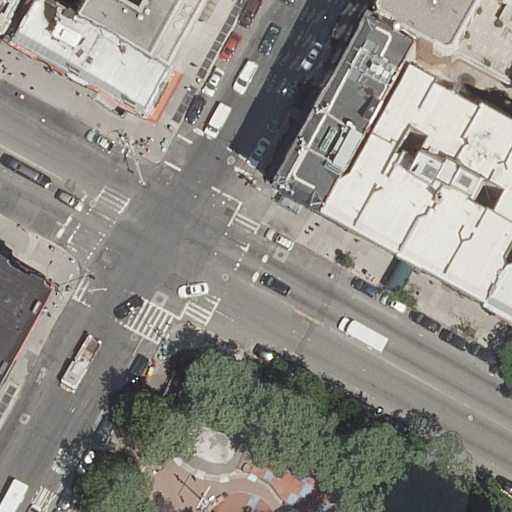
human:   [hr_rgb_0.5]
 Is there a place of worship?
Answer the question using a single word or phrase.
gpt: yes

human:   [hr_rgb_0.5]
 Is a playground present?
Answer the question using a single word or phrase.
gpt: yes

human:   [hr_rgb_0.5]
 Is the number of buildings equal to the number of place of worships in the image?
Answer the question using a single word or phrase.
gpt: no

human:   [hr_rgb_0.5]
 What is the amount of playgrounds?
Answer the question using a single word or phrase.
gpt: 1

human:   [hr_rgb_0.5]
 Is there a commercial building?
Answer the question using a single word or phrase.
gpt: yes

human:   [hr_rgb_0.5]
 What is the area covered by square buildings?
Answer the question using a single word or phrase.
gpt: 0m2

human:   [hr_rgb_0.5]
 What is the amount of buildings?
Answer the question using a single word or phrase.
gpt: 9

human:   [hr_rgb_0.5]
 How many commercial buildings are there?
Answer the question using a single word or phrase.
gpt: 1

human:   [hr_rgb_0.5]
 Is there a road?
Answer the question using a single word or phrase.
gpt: yes

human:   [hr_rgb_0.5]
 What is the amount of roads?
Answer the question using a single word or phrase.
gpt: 15

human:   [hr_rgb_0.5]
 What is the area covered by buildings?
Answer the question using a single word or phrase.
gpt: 4123m2

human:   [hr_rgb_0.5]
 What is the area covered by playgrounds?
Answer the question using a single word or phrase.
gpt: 8m2

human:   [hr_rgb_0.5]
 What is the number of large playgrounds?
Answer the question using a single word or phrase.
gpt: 0

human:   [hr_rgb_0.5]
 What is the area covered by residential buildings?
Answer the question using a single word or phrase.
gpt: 4087m2

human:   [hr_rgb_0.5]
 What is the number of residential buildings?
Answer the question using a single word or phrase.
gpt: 7

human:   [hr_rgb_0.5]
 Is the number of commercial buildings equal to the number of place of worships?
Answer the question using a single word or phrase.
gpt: yes

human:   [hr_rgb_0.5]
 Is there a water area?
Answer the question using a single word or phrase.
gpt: no

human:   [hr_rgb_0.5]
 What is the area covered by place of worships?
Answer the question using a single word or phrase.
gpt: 34m2

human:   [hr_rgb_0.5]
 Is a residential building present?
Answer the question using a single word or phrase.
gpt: yes

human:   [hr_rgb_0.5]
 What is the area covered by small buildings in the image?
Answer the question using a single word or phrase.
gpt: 137m2

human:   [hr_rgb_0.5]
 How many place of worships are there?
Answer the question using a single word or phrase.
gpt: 1

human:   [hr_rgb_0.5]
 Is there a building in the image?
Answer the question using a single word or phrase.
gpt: yes

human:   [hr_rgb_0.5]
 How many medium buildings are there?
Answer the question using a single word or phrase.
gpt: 2

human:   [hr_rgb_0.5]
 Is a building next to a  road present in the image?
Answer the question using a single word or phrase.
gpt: yes

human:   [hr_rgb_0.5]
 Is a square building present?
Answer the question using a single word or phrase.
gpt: no

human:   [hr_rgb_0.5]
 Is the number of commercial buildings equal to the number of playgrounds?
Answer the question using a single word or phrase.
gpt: yes

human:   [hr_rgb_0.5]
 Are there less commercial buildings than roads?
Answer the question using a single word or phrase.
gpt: yes

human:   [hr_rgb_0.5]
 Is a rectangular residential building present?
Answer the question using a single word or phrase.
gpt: yes

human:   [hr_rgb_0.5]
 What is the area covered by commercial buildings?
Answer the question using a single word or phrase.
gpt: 1m2

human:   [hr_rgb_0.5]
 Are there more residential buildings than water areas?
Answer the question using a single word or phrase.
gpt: yes

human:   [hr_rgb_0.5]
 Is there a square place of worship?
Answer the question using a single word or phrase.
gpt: no

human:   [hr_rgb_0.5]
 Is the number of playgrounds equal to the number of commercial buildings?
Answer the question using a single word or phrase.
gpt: yes

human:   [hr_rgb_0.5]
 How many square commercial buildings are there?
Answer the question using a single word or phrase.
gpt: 0

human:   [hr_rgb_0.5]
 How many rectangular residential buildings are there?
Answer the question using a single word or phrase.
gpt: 3

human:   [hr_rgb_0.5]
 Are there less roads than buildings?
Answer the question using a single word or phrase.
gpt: no

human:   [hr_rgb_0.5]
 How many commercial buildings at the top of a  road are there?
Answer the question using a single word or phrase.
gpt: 1

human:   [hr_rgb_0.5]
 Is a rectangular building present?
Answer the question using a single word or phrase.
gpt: yes

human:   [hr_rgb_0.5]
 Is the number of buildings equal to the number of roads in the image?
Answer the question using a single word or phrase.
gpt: no

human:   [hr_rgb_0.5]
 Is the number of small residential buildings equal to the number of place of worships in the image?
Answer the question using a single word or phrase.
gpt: no

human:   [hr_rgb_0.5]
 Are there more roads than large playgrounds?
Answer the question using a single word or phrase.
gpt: yes

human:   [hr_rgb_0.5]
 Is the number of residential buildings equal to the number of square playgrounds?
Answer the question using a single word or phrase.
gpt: no

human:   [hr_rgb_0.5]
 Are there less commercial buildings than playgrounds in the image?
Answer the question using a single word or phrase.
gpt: no

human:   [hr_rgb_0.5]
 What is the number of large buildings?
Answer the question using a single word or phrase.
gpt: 3

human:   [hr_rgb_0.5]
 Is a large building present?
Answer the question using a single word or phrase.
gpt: yes

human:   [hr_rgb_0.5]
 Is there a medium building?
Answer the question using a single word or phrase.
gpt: yes

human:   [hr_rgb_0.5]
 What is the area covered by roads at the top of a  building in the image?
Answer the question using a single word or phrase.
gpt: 0m2

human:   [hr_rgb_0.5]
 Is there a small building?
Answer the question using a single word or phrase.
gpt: yes

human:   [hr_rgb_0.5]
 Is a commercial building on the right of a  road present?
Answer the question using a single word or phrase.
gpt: yes

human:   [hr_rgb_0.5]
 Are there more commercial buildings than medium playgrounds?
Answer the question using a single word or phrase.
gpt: yes

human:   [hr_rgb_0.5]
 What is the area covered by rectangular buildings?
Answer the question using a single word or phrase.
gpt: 584m2

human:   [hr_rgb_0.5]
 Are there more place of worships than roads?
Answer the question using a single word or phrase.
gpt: no

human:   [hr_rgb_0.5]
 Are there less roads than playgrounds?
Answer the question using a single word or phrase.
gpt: no

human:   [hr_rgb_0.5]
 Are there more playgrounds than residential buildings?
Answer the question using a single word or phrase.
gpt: no

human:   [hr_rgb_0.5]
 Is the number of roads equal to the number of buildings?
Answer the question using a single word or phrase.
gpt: no

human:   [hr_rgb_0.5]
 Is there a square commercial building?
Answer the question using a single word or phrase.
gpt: no

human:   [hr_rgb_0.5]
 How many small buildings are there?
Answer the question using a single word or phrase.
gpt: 4

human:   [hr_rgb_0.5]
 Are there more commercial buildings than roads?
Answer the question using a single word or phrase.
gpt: no

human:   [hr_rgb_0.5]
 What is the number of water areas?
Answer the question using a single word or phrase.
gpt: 0

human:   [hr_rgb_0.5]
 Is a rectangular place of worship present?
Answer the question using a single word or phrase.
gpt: yes

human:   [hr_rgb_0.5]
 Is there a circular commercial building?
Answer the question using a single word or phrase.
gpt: no

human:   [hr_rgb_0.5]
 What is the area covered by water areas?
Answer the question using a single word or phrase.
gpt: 0m2

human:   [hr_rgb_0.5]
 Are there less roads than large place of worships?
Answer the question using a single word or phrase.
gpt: no

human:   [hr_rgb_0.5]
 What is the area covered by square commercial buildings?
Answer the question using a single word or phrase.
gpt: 0m2

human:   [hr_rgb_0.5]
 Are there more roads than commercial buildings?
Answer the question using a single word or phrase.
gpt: yes